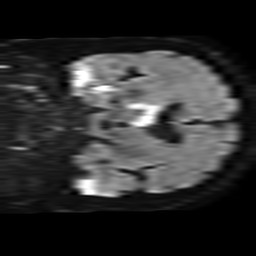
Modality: TRACE
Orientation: coronal
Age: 66
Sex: male
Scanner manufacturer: philips
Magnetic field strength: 1.5 T
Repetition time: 4.6 s
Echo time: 0.07505 s